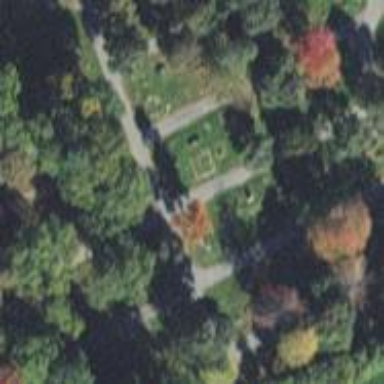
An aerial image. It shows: Cemetery with historic significance.